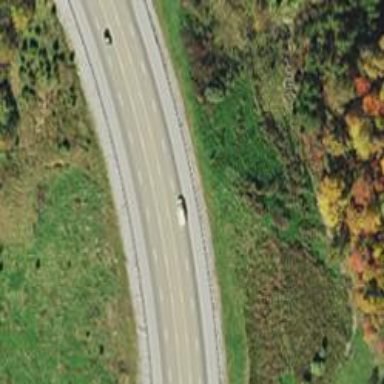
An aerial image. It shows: Trunk highway.